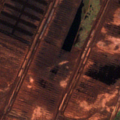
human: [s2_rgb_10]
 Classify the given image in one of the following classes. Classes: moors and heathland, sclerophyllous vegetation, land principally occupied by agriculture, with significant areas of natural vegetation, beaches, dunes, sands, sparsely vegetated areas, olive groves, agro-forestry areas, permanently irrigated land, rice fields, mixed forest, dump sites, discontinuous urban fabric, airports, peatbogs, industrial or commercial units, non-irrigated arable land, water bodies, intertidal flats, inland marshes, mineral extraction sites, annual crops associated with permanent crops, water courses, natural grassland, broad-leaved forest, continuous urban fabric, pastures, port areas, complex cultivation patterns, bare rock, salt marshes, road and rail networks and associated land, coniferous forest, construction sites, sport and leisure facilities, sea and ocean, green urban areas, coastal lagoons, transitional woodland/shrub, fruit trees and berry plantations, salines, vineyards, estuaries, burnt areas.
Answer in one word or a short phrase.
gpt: peatbogs